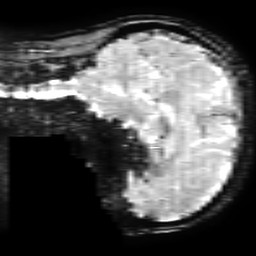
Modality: T2starw
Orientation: sagittal
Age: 27
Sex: female
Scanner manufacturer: ge
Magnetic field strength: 3 T
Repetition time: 0.65 s
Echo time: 0.02 s